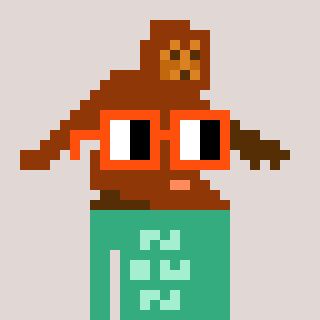
a pixel art character with square orange glasses, a bigfoot-shaped head and a teal-colored body on a warm background